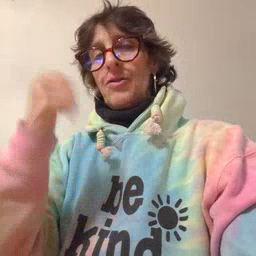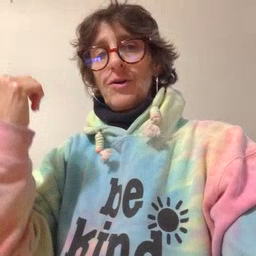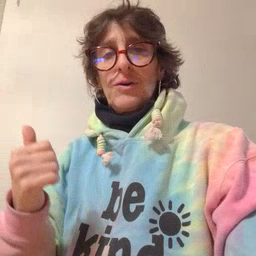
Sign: another